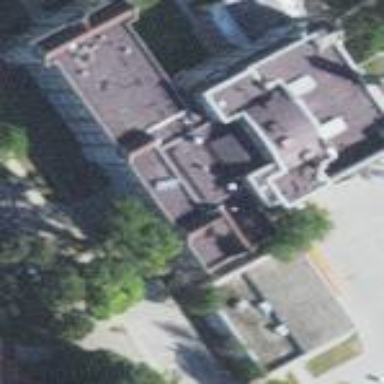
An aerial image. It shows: School building.